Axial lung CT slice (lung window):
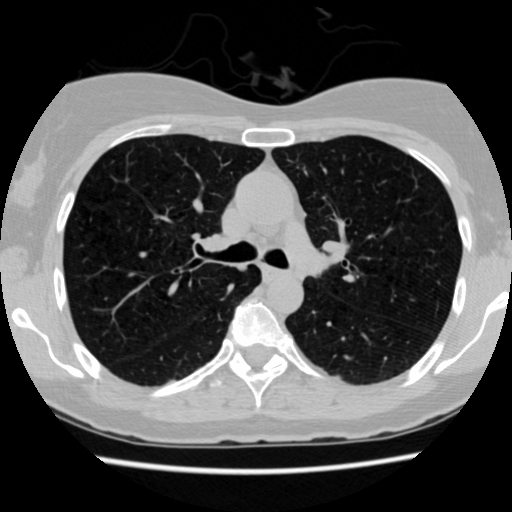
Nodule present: no